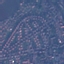
Land use / land cover: Residential